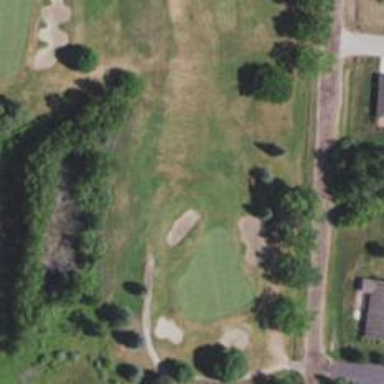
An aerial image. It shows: View of golf hole.